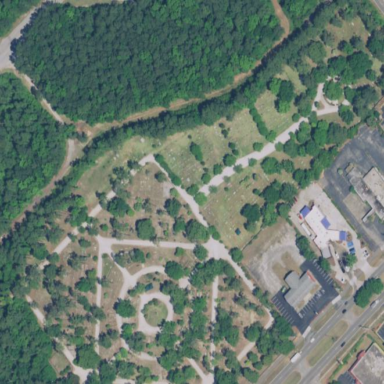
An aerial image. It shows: Park adjacent to cemetery.